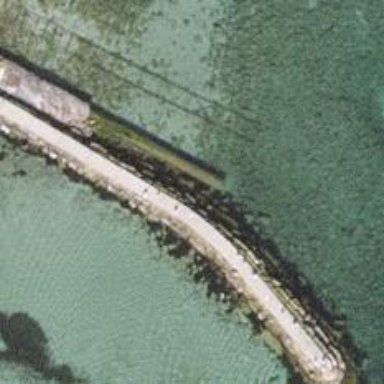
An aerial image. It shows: Breakwater structure.